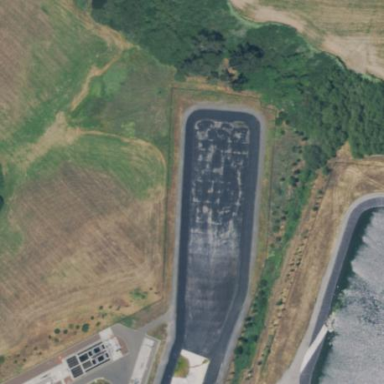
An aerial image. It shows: Image of wastewater.